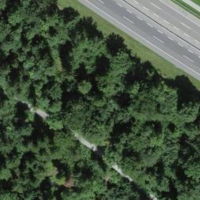
EUNIS habitat code: 57
Species observed at this site:
Pseudochorthippus parallelus